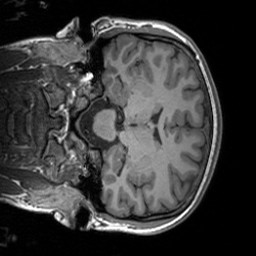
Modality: T1w
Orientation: coronal
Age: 21
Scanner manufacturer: siemens
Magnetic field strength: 3 T
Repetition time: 1.9 s
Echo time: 0.00252 s